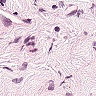
Metastatic tissue present: no